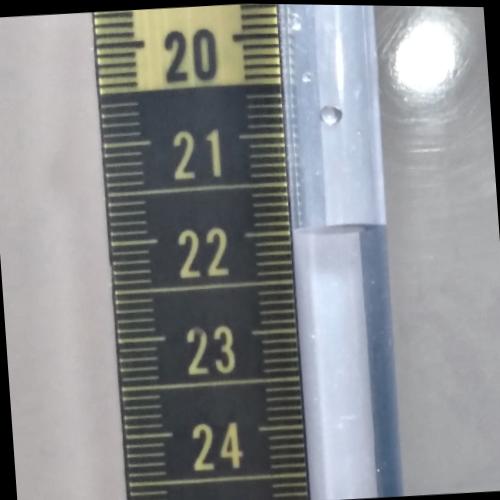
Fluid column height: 22.0 cm